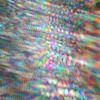
Label: sunburn